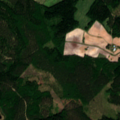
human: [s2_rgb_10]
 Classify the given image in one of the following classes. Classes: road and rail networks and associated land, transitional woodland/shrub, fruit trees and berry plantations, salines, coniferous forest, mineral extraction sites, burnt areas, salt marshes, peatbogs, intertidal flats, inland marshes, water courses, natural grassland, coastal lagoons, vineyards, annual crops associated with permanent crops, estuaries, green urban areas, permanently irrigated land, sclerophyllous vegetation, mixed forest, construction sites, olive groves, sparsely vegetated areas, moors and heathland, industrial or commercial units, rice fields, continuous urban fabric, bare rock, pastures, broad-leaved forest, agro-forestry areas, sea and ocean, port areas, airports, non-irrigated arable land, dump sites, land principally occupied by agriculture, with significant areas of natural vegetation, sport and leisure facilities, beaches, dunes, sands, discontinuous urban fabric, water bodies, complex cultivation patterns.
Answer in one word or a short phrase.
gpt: non-irrigated arable land, coniferous forest, mixed forest